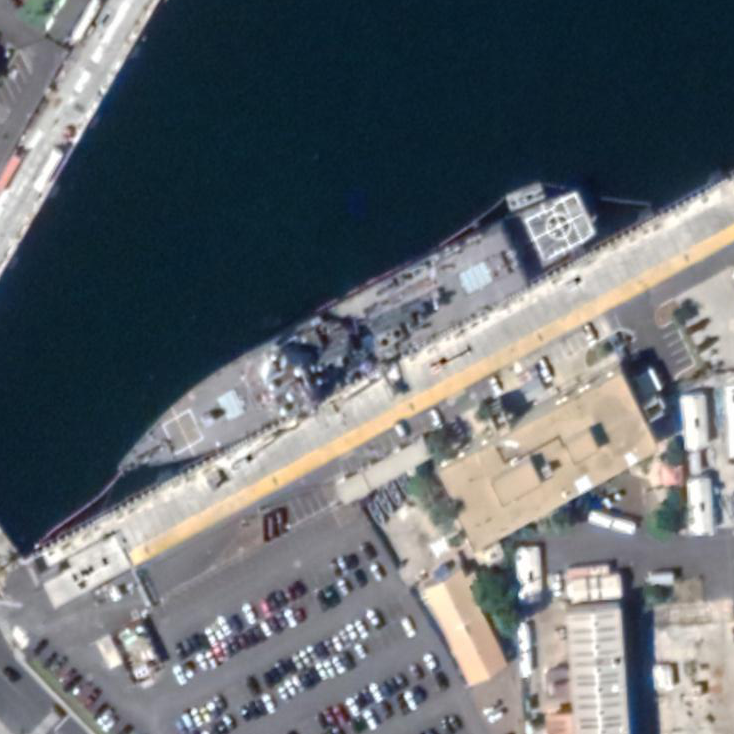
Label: Arleigh_Burke-class_destroyer